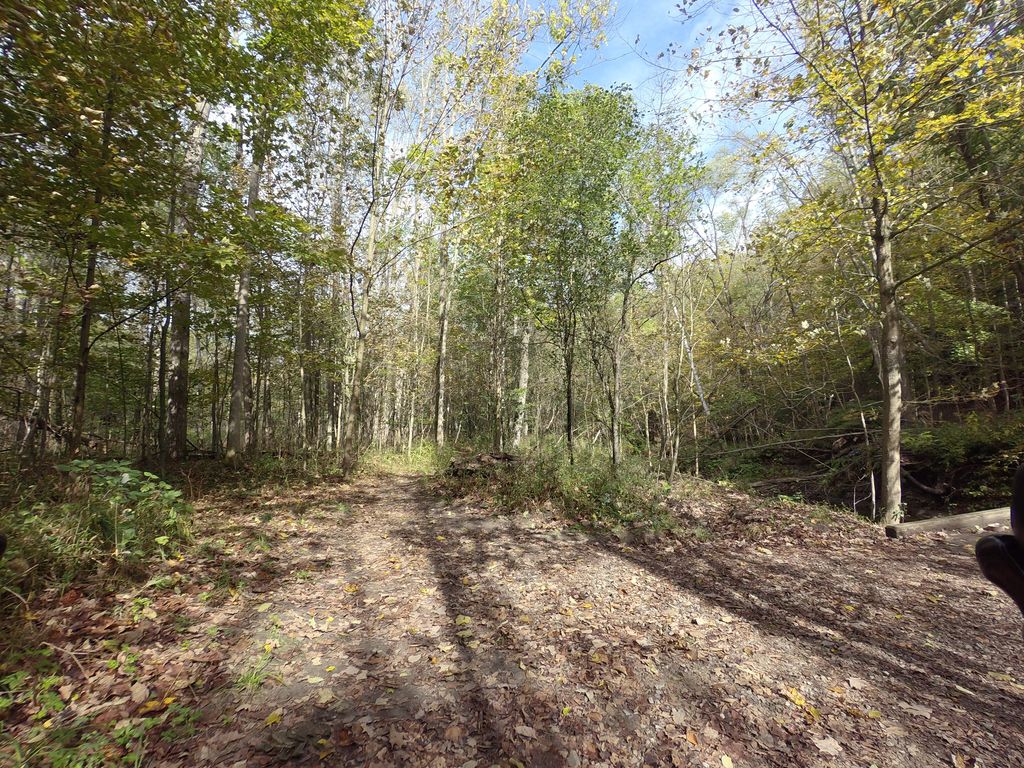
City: hamilton